Question: What is the use for the bell in Android? And where can I read more about it? Here is one example of an app that contains the bell:

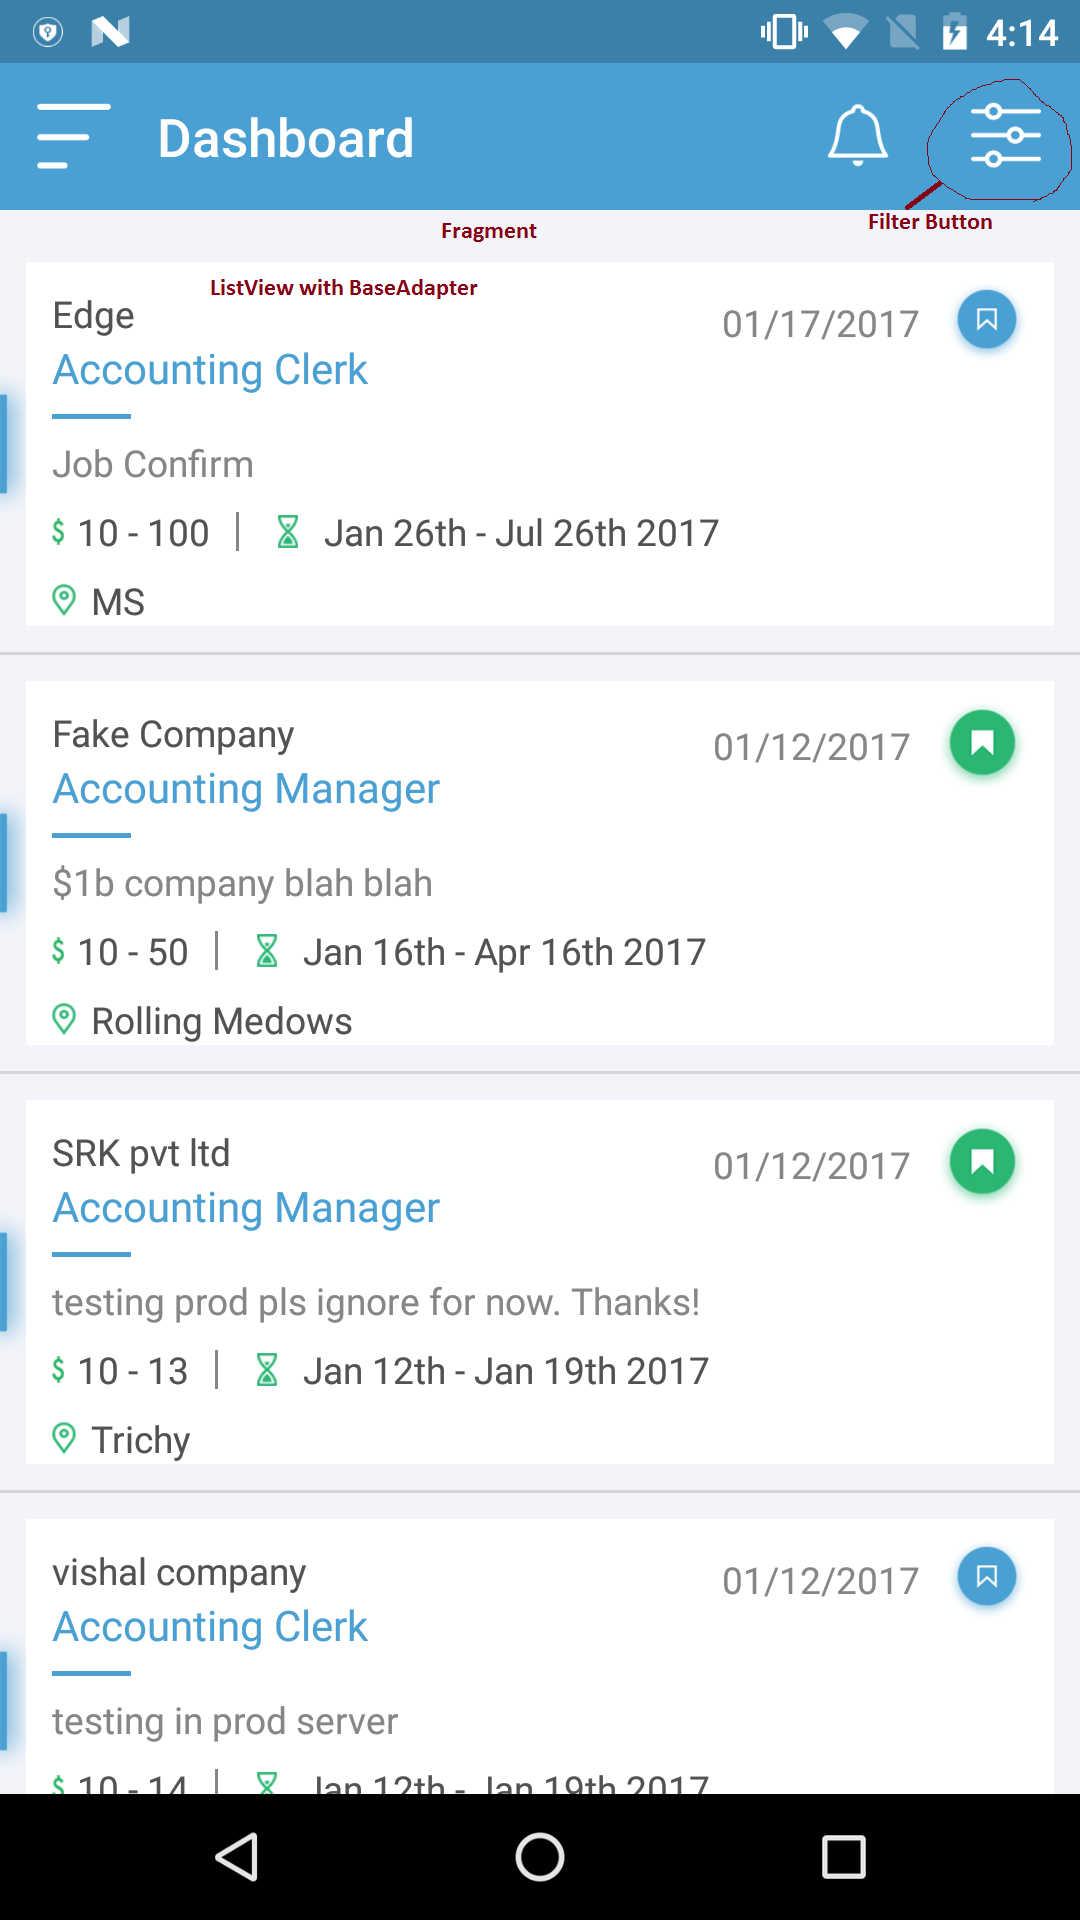
Answer: Bell icon is usually used to access notification configuration.